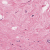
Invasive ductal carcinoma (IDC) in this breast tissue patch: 0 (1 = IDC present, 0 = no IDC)